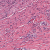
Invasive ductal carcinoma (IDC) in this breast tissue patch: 0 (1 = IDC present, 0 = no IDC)